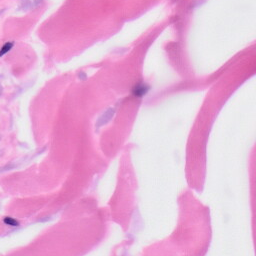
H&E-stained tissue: Skin